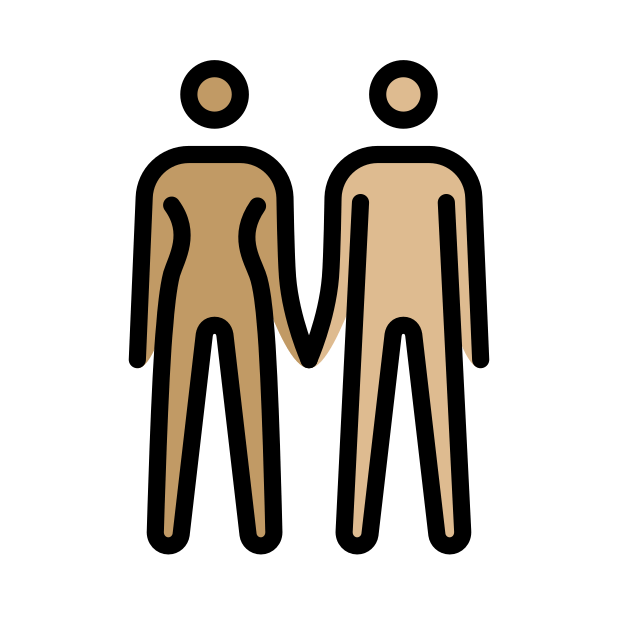
woman and man holding hands: medium skin tone, medium-light skin tone